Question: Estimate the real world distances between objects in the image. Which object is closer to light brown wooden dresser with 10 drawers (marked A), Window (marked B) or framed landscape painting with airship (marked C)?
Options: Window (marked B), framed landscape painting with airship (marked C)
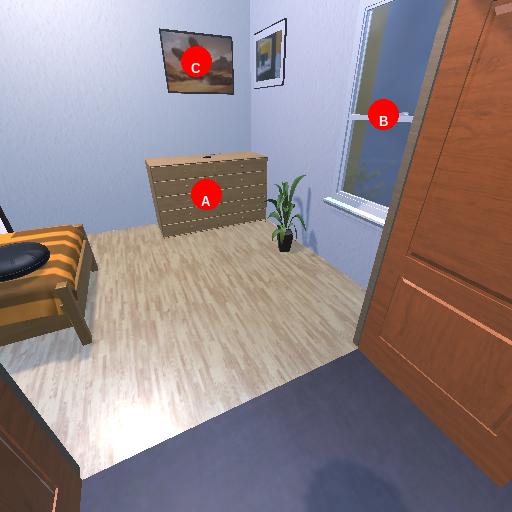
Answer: Window (marked B)